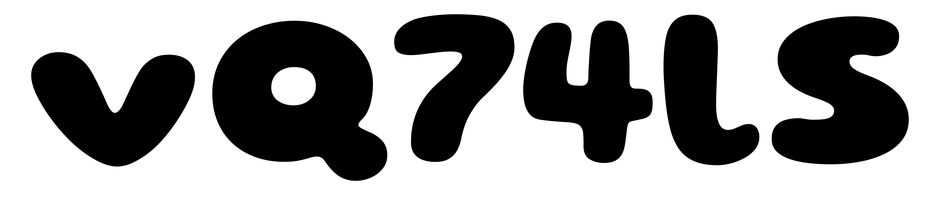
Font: Gluten_ExtraBold